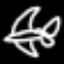
Label: airplane